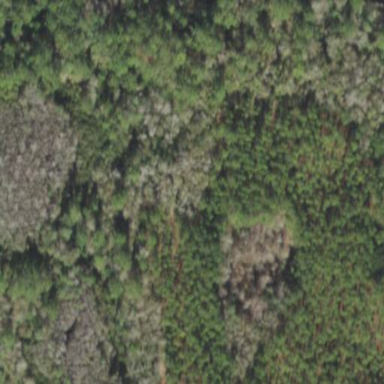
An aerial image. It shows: Mixed woodland area with various types of leaves.